Question: Just learning C and I'm trying to understand how I get the sum of numbers using 2 functions but the results is incorrect.
I'm trying to ask the user for 10 numbers which are stored in an array in function main. The sum is then calculated in a separate function and then displayed in main.
Here is my original code without multiple functions that works:
'''
int main()
{
int n[10];
int index;
int sum_n = 0;
int largest_n;
int smallest_n;
int *p;
p = &n[10];
int a;
printf("Enter 10 Integers
");
for (index = 0; index < 10; index ++){
scanf("%d", &n[index] );
sum_n += n[index];
}
printf("The Sum of numbers is %d
", sum_n);
}
'''
Here is me trying to convert it to functions but the sum isn't working out:
'''
int calculations (int);
int main()
{
int n[10];
int index;
int largest_n;
int smallest_n;
int *p;
p = &n[10];
int a;
printf("Enter 10 Integers
");
for (index = 0; index < 10; index ++){
scanf("%d", &n[index] );
}
if (n[index] = 10){
//sum_n += n[index];
printf("The Sum of numbers is %d
",calculations(n[index]));
}
'''
&
'''
int calculations (int num){
int sum_n = 0;
sum_n += num;
return sum_n;
}
'''
When I run the second program using functions for numbers 1 to 10 I'm getting:

I'm either doing something blatantly wrong or not understanding what I'm doing at all.
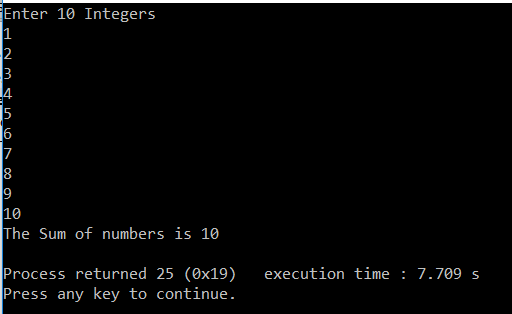
Answer: every time you call a function the variables declared within a function are reset.
in case you want a variable that won't be reset every time you call a function you can simply make it static.
moreover you are passing and argument n[10] but your array stores number from n[0] to n[9] . And if you want sum of all ten numbers then you have to call calculation function for every number or you could just pass whole array. here is modified code.
'''
#include<stdio.h>
int calculations (int);
int main()
{
int n[10];
int index;
int largest_n;
int smallest_n;
int *p;
p = &n[10];
int a;
int ans=0;
printf("Enter 10 Integers
");
for (index = 0; index < 10; index ++){
scanf("%d",&n[index]);
ans = calculations(n[index]);
}
printf("The Sum of numbers is %d
",ans);
}
int calculations (int num){
static int sum_n;
sum_n += num;
return sum_n;
}
'''